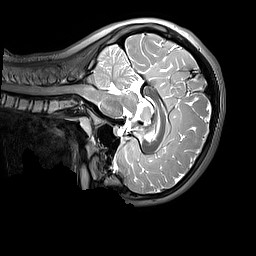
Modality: T2w
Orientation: sagittal
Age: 13
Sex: female
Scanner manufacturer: siemens
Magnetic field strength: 3 T
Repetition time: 3.2 s
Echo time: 0.408 s